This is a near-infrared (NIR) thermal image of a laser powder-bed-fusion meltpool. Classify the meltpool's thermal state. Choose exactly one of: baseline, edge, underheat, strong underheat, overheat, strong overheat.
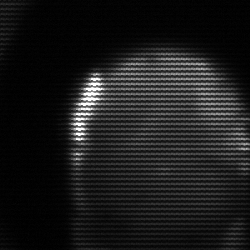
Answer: edge